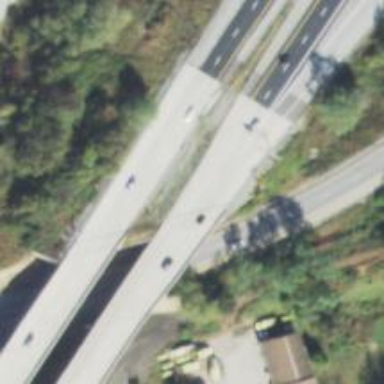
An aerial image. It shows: Motorway junction.